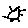
Label: sun